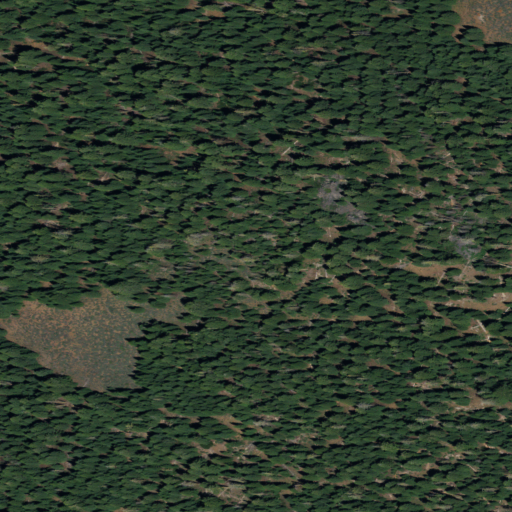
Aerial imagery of mountain in California named Blacks Mountain containing evergreen forest and shrub